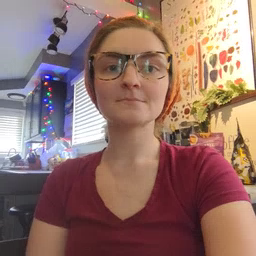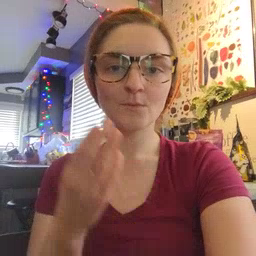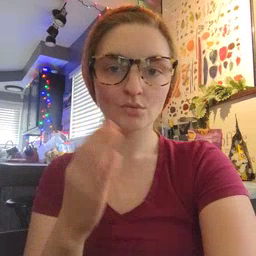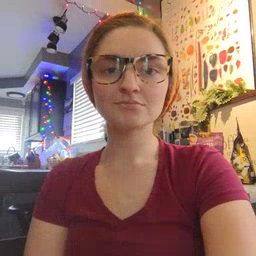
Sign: blue